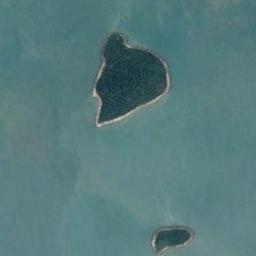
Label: island